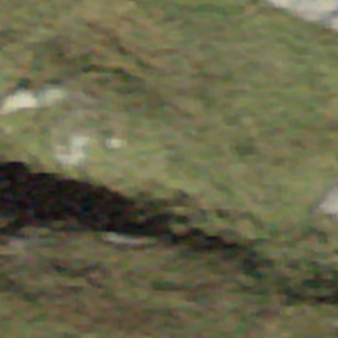
Label: other